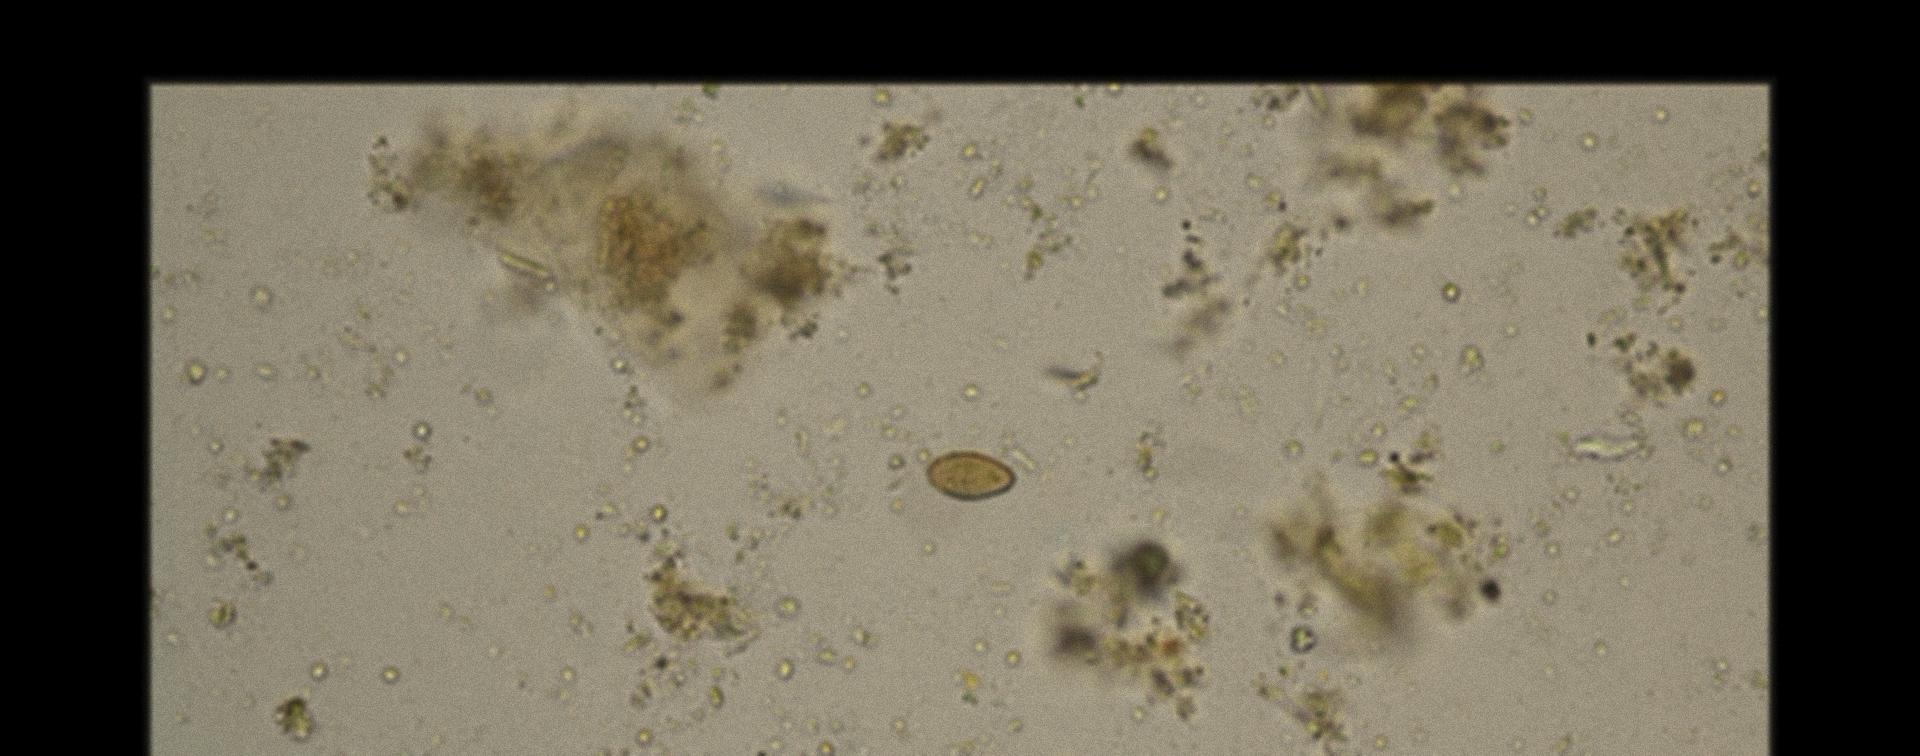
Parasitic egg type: Opisthorchis viverrine